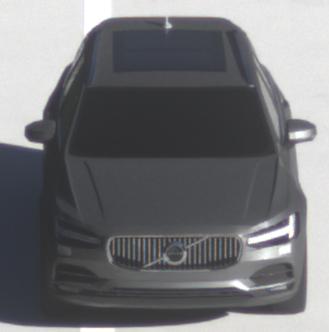
Make: Volvo
Model: V90
Detailed model: -
Model produced from: 2016
Model produced until: 2020
Doors: 5
Color: gray
Road condition: dry road
Daytime: sunrise or sunset
Contrast: medium contrast